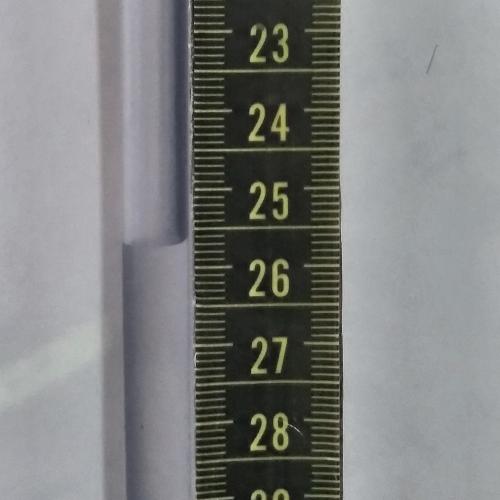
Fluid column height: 25.6 cm